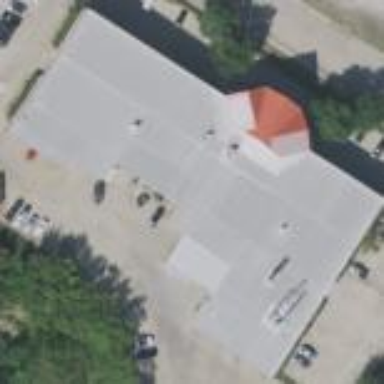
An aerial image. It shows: Car repair building.